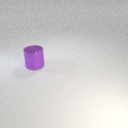
large purple metal cylinder